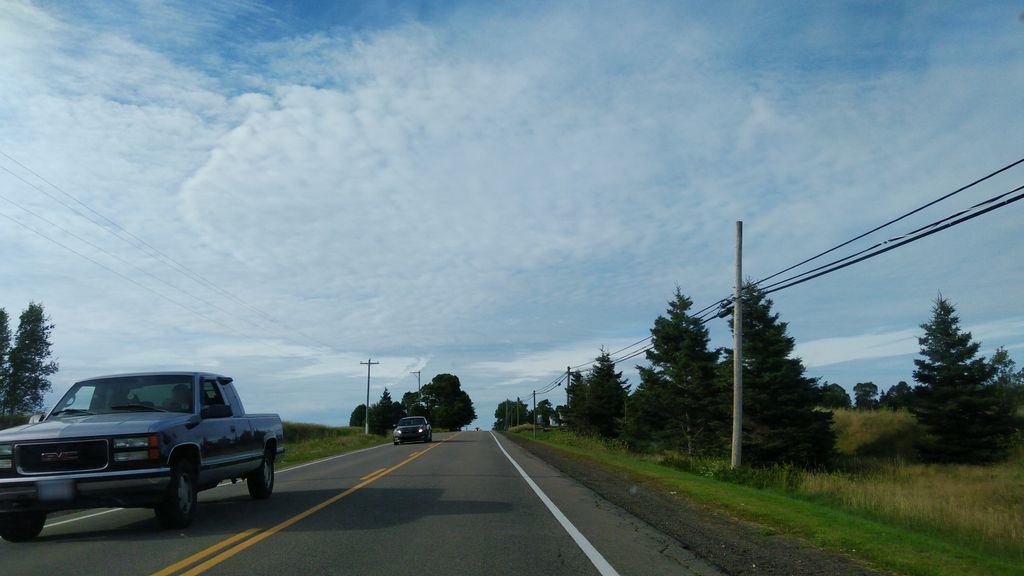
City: charlottetown